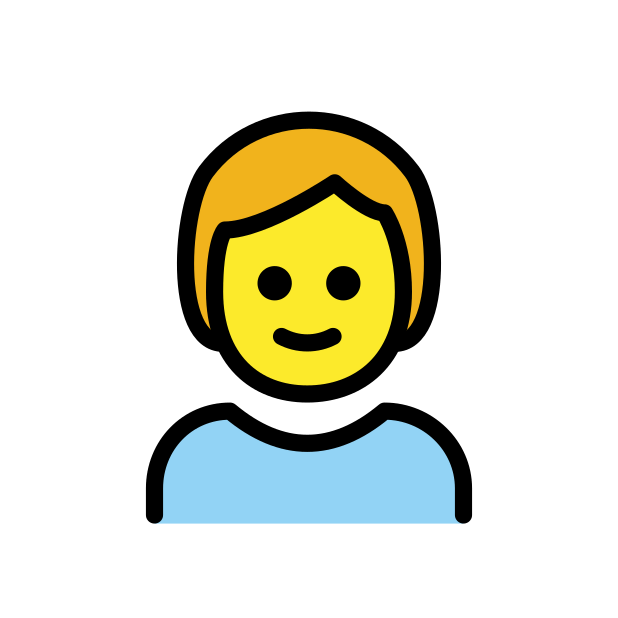
Emoji: 🧒
Name: child
Unicode: 0x1f9d2